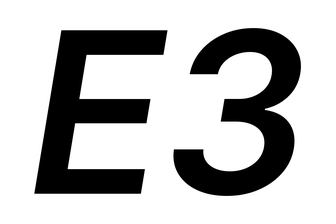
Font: Inter-Italic_SemiBold_Italic